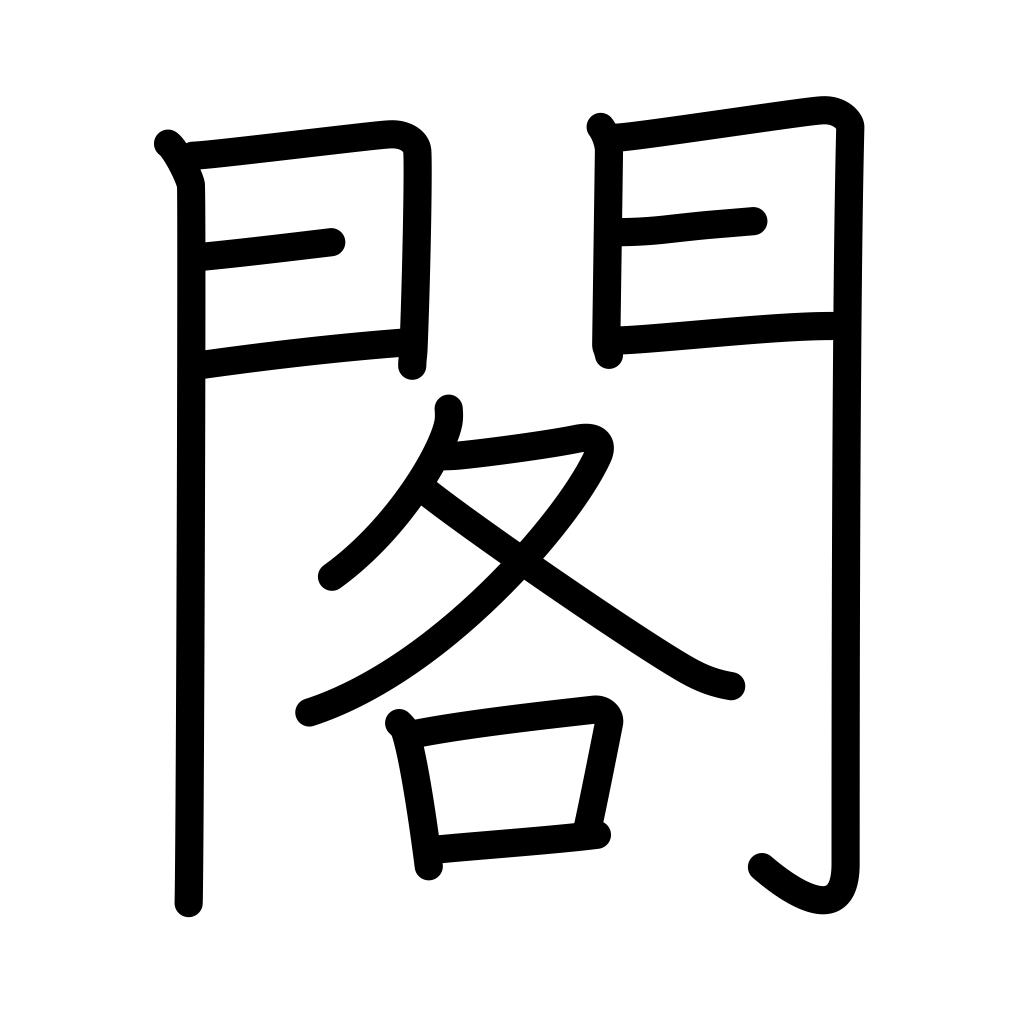
Meaning: tower, tall building, palace